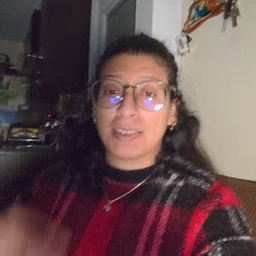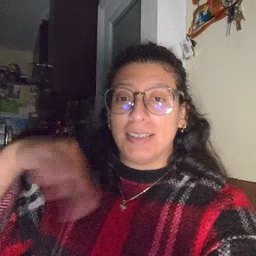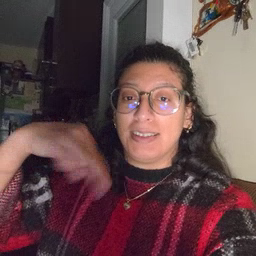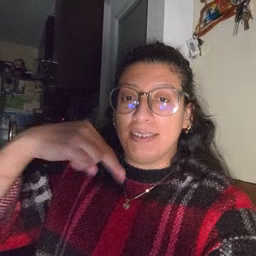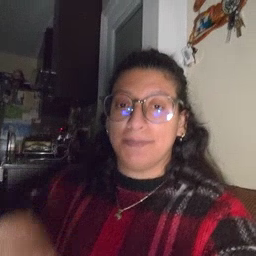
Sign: dance